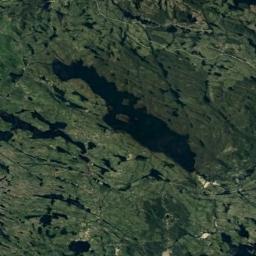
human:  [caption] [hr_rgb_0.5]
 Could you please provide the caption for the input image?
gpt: The surface of the lake in a wetland is covered with a large dense dark green and light green mixed plants .

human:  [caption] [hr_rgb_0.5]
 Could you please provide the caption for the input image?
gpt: One third of this wetland is lake .

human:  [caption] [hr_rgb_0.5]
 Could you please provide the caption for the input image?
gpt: The wetland consists of green plants and water .

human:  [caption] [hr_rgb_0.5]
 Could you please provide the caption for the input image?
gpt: There are many different shapes and sizes of water around the wetlands .

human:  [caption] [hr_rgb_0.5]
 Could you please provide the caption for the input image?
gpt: There are many green plants and some water areas on the wetland .